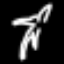
Label: palm tree